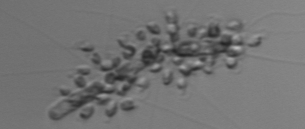
Label: Chaetoceros_didymus_TAG_external_flagellate